Field crop: maize
Growth stage: 1
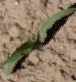
Species: maize